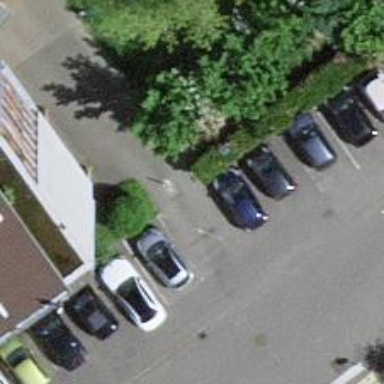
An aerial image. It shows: Bollard barrier.